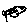
Label: flower